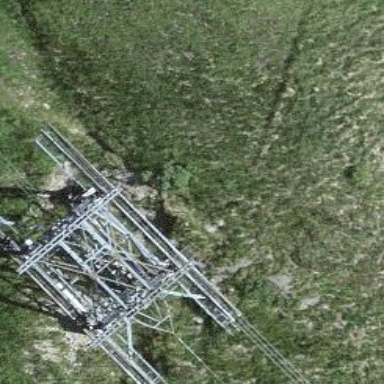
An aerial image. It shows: Cable car system.